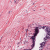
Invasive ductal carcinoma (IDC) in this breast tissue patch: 0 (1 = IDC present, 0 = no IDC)